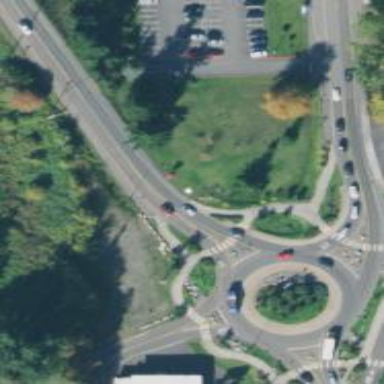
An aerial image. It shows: Unmarked crossing on cycleway road.